Brain MRI, t2w sequence, axial 2D slice.
Patient: age 20, sex F, weight 90 kg, height 1.9 m
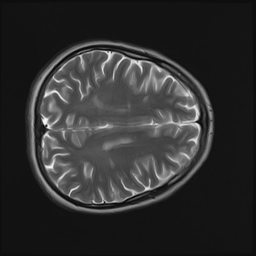